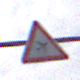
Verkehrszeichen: FlugbetriebLinks
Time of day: Midday
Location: Outdoor (Nature)
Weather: PartlyCloudy
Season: NotSpecified
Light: Natural